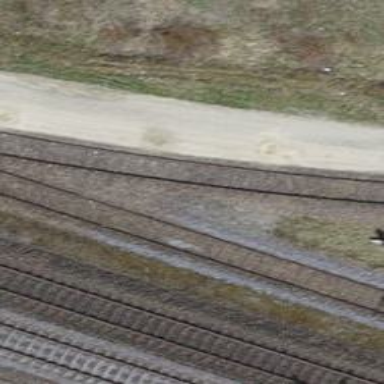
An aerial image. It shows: Single railway spur track.